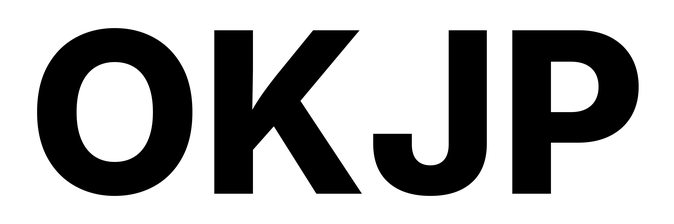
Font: Inter_ExtraBold